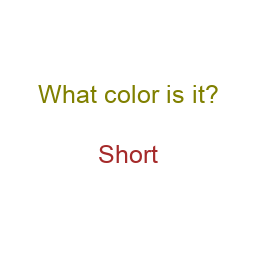
Color: brown
Background color: white
Question text color: olive